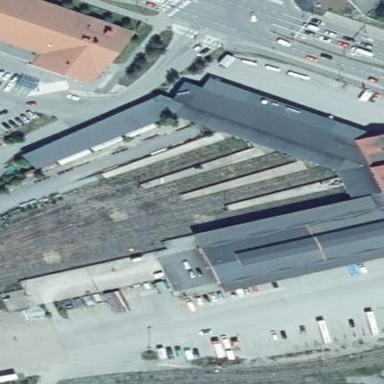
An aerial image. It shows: Disused train station building with skillion roof shape.